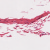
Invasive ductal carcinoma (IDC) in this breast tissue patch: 0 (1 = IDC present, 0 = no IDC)